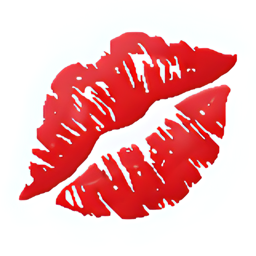
Name: kiss mark
Emoji: 💋
Group: Smileys & Emotion
Sub-group: emotion